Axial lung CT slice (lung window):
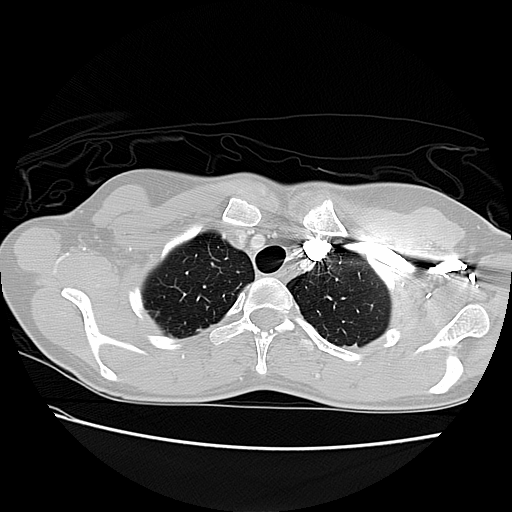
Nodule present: no